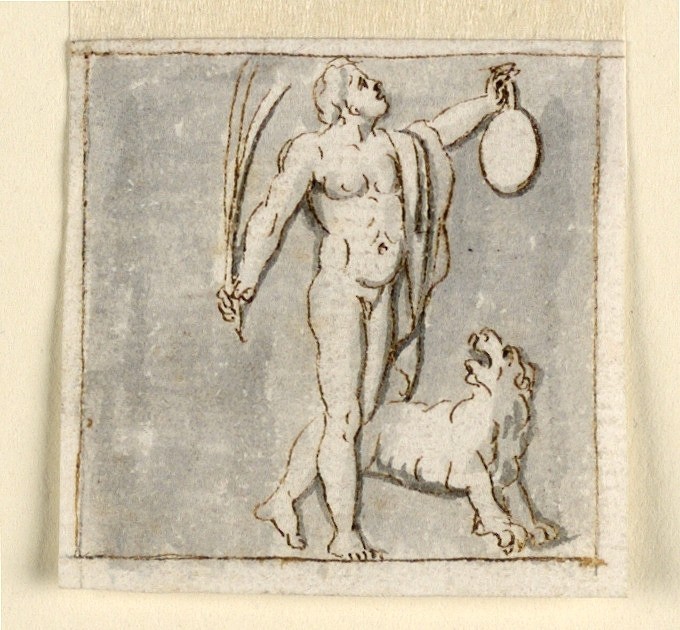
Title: Dionysus with Panther
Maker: Giuseppe Bernardino Bison, Italian, 1762 - 1844
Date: late 18th century
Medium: Pen, ink, grey water color, and brush on paper
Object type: Drawing
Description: Dionysus, his nudity emphasized by a cloth tossed over his shoulder, holds a sheaf of long vines in his right hand and a jug or wine sack in his outstretched left hand.  Beneath the beverage, which Dionysus looks towards with an open mouth, a panther looks up, its slack maw mimicking his.